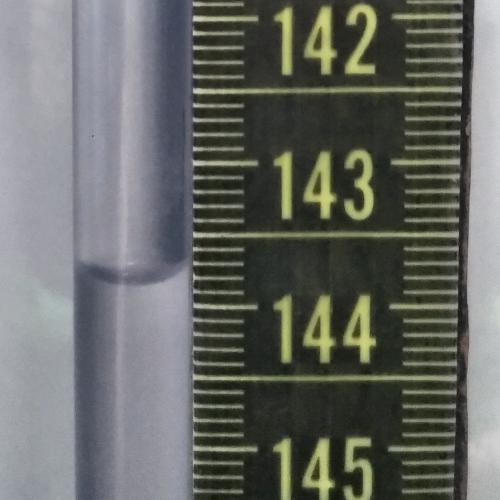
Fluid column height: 143.8 cm